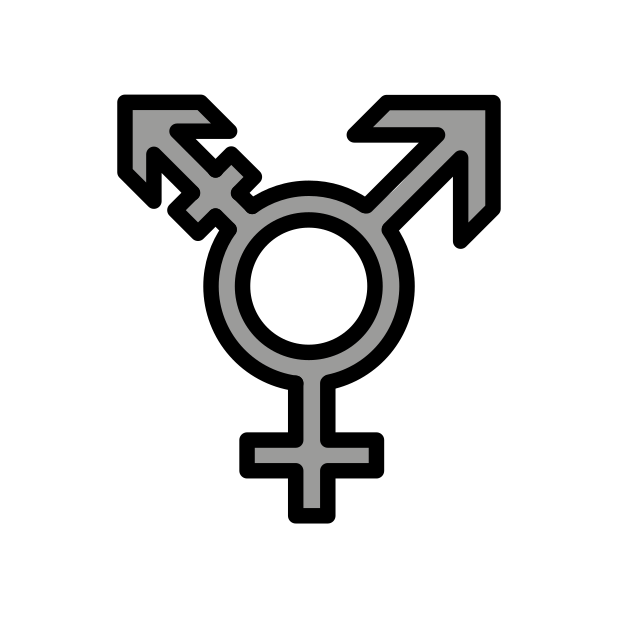
transgender symbol